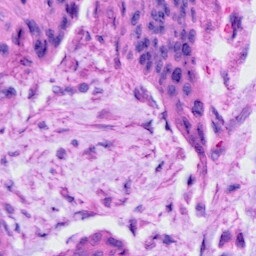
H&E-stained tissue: Cervix